Interaction volume radius: 10 \u00c5
Interaction volume height: 15 \u00c5
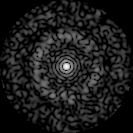
Disorder parameter: 0.8482